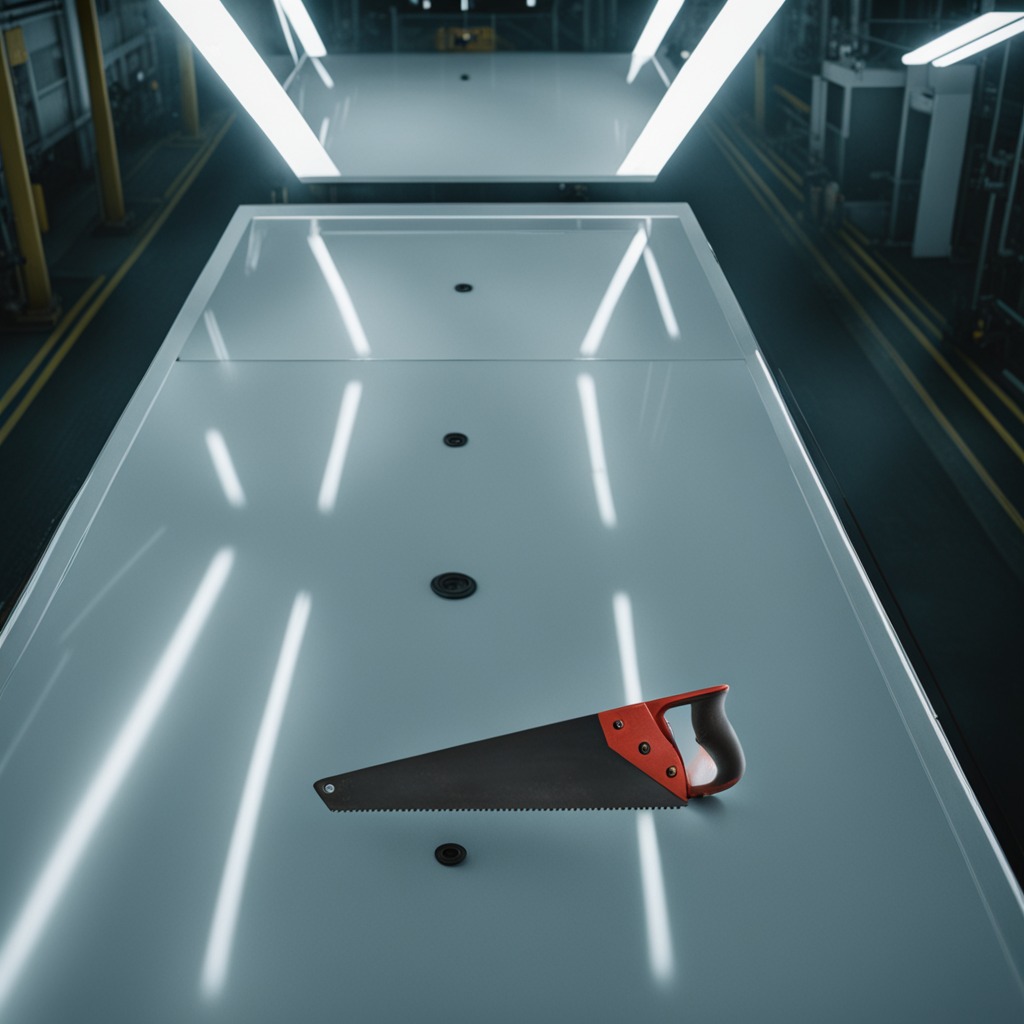
A metal saw is lying on the table.